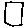
Label: square